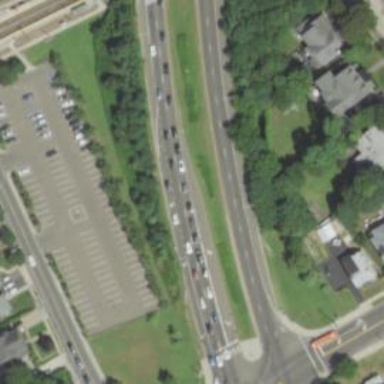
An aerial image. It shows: This image shows trunk highway that functions as expressway.